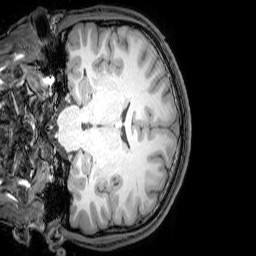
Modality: T1w
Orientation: coronal
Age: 22
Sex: male
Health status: healthy
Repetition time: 0.081 s
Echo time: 0.037 s